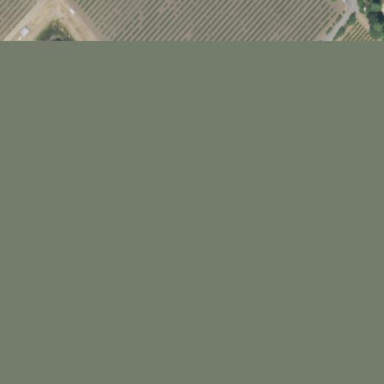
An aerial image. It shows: Vineyard with wine grapes as the main crop.